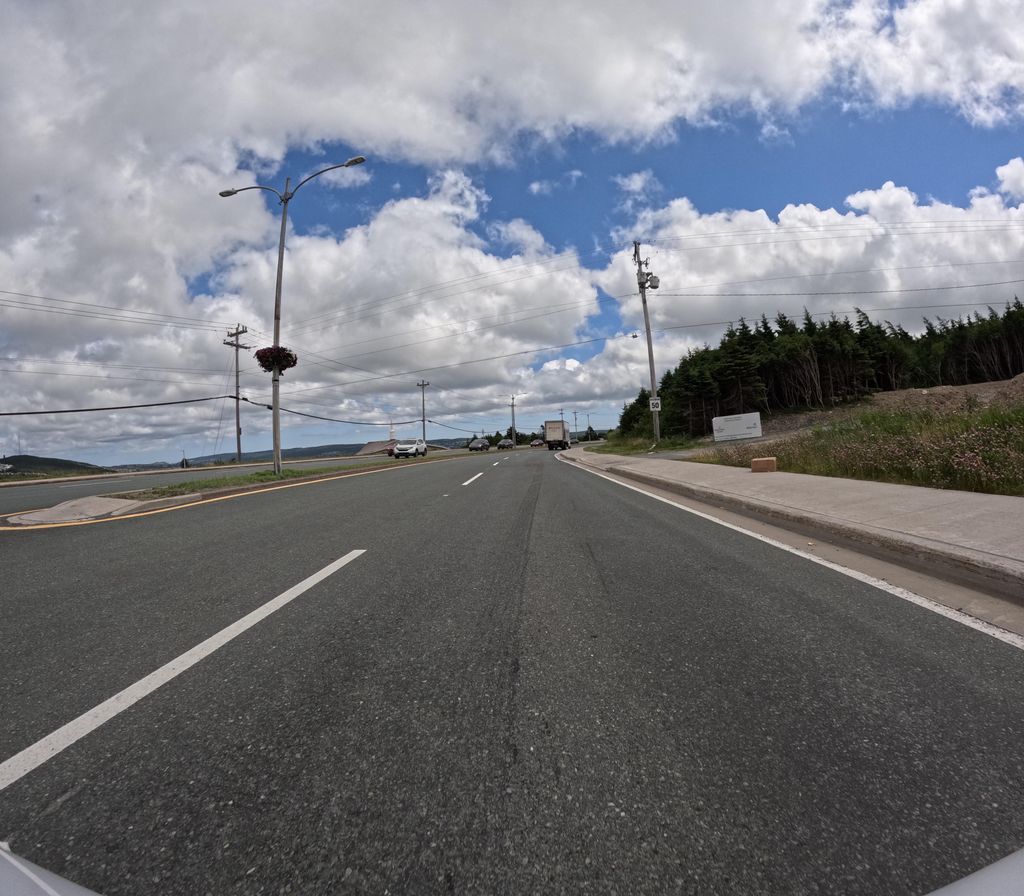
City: st_johns